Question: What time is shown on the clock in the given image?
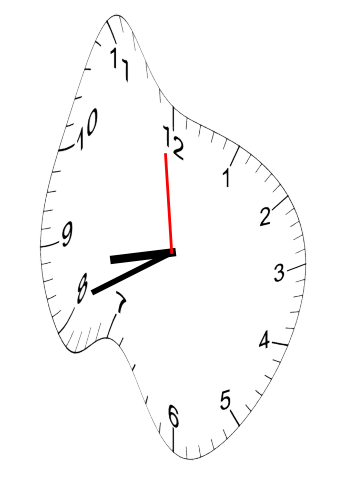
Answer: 08:40:59